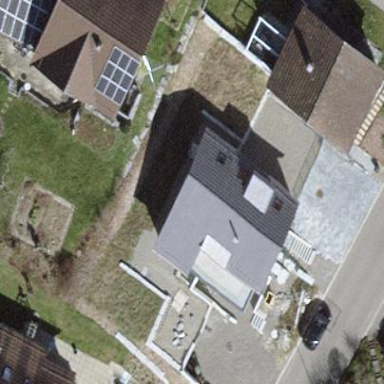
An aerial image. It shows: Building with tiled roof.